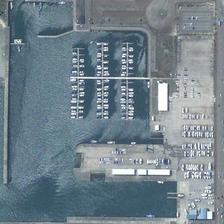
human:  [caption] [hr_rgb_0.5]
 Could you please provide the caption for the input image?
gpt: three rows of boats are in a port near a wharf .

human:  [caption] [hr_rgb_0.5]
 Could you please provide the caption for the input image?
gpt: three rows of boats are in a port near a wharf .

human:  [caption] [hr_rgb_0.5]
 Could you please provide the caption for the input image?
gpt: three rows of boats are in a port near a wharf .

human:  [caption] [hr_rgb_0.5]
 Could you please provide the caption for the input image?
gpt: three rows of boats are in a port near a wharf .

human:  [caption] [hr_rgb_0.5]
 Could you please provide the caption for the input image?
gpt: three rows of boats are in a port near a wharf .